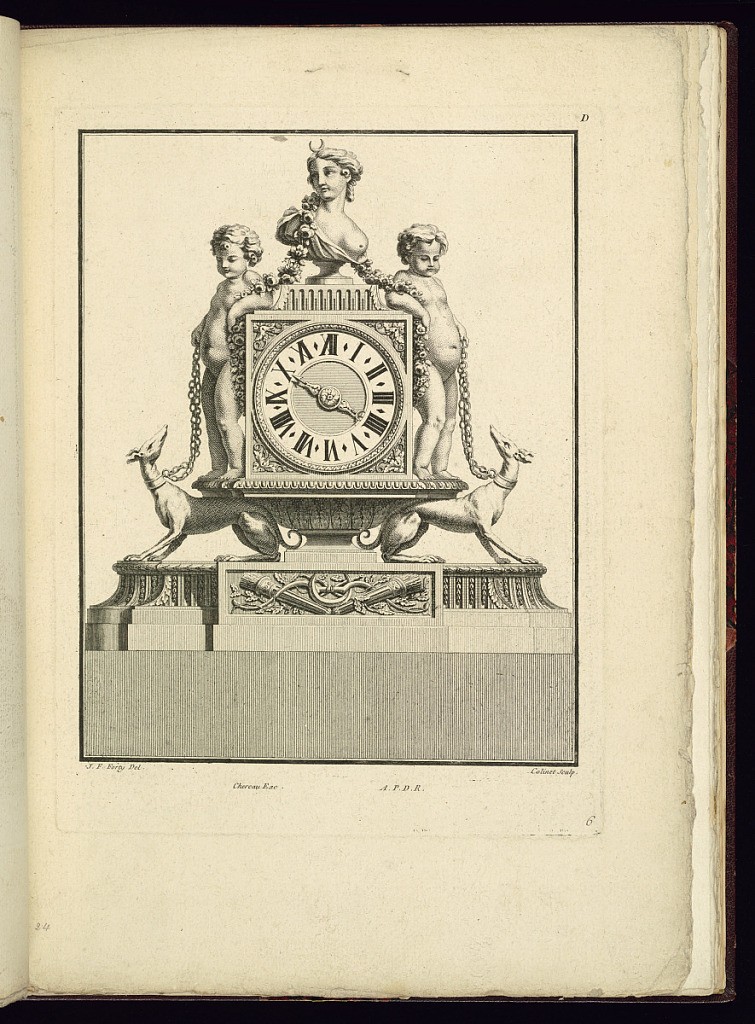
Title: Mantel Clock Design
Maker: Jean François Forty, active 1775 – 1790
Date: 1775–94
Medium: Etching and engraving on paper
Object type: Print
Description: Design for a mantel clock, square with a round clockface with roman numerals, toped by a portrait bust of a woman with a crescent moon on her head (probably the Greek and Roman goddess and personification of the moon, Selene/Luna), flanked by putto holding chains connected to dogs, and a festoon of flowers. The whole is decorated with scrolling leaves (rinceaux), fleurons, fluting, gadrooning, and running pattern moldings, and a central frieze with quiver of arrows, a bow, and a crescent moon. The plate is numbered and signed.